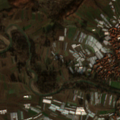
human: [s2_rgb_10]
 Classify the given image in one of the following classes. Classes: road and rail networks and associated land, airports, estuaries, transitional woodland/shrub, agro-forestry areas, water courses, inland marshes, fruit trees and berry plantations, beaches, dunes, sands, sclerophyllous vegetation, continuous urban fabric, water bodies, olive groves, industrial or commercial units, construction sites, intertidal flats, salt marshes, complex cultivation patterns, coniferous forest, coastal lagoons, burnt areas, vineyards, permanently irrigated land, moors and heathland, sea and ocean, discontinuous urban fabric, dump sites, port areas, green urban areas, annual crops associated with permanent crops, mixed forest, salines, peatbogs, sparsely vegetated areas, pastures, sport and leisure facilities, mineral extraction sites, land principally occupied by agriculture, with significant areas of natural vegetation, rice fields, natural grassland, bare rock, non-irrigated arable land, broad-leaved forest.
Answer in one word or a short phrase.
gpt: discontinuous urban fabric, non-irrigated arable land, complex cultivation patterns, land principally occupied by agriculture, with significant areas of natural vegetation